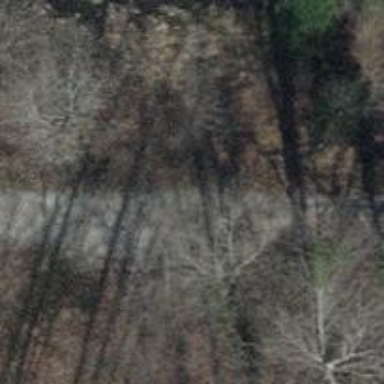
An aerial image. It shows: Compacted path.